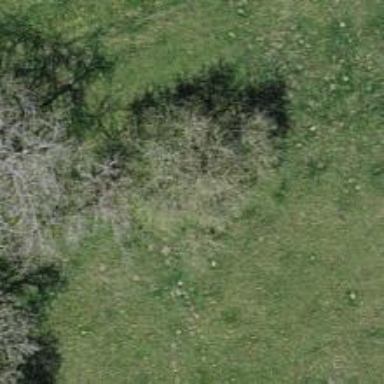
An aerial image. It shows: Beautiful tree in nature.